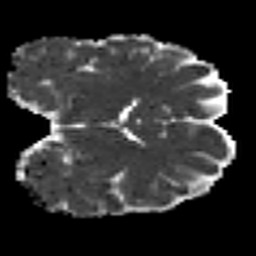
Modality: MD
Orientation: coronal
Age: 26
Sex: female
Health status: ill
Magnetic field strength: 3 T
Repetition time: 8.4 s
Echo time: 0.0926 s